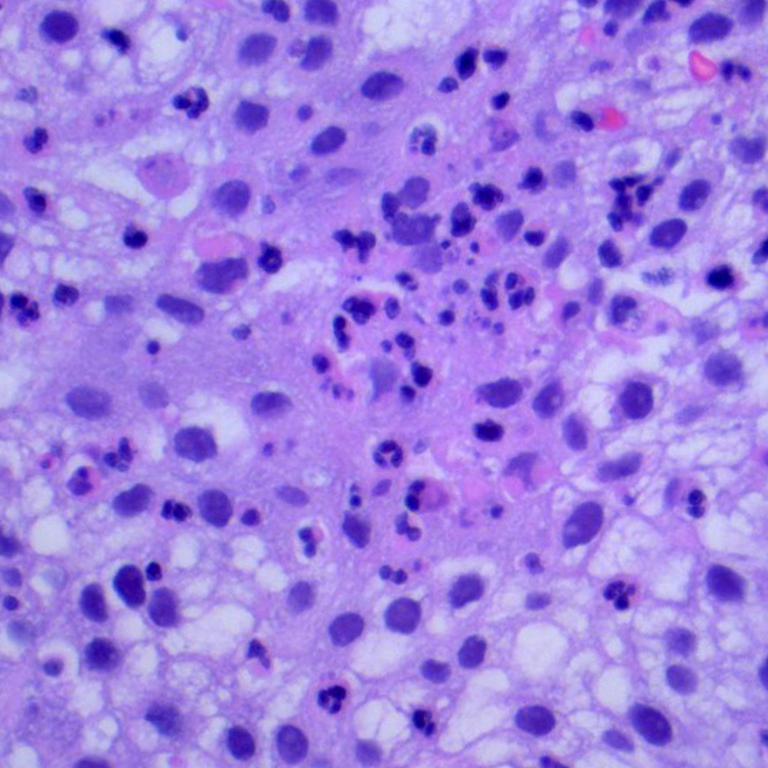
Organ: lung
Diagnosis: squamous carcinomas